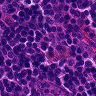
Metastatic tissue present: no